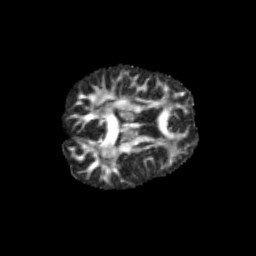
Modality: FA
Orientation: axial
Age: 11
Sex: male
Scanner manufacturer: siemens
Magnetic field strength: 3 T
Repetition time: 3.8 s
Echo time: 0.07 s